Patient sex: M
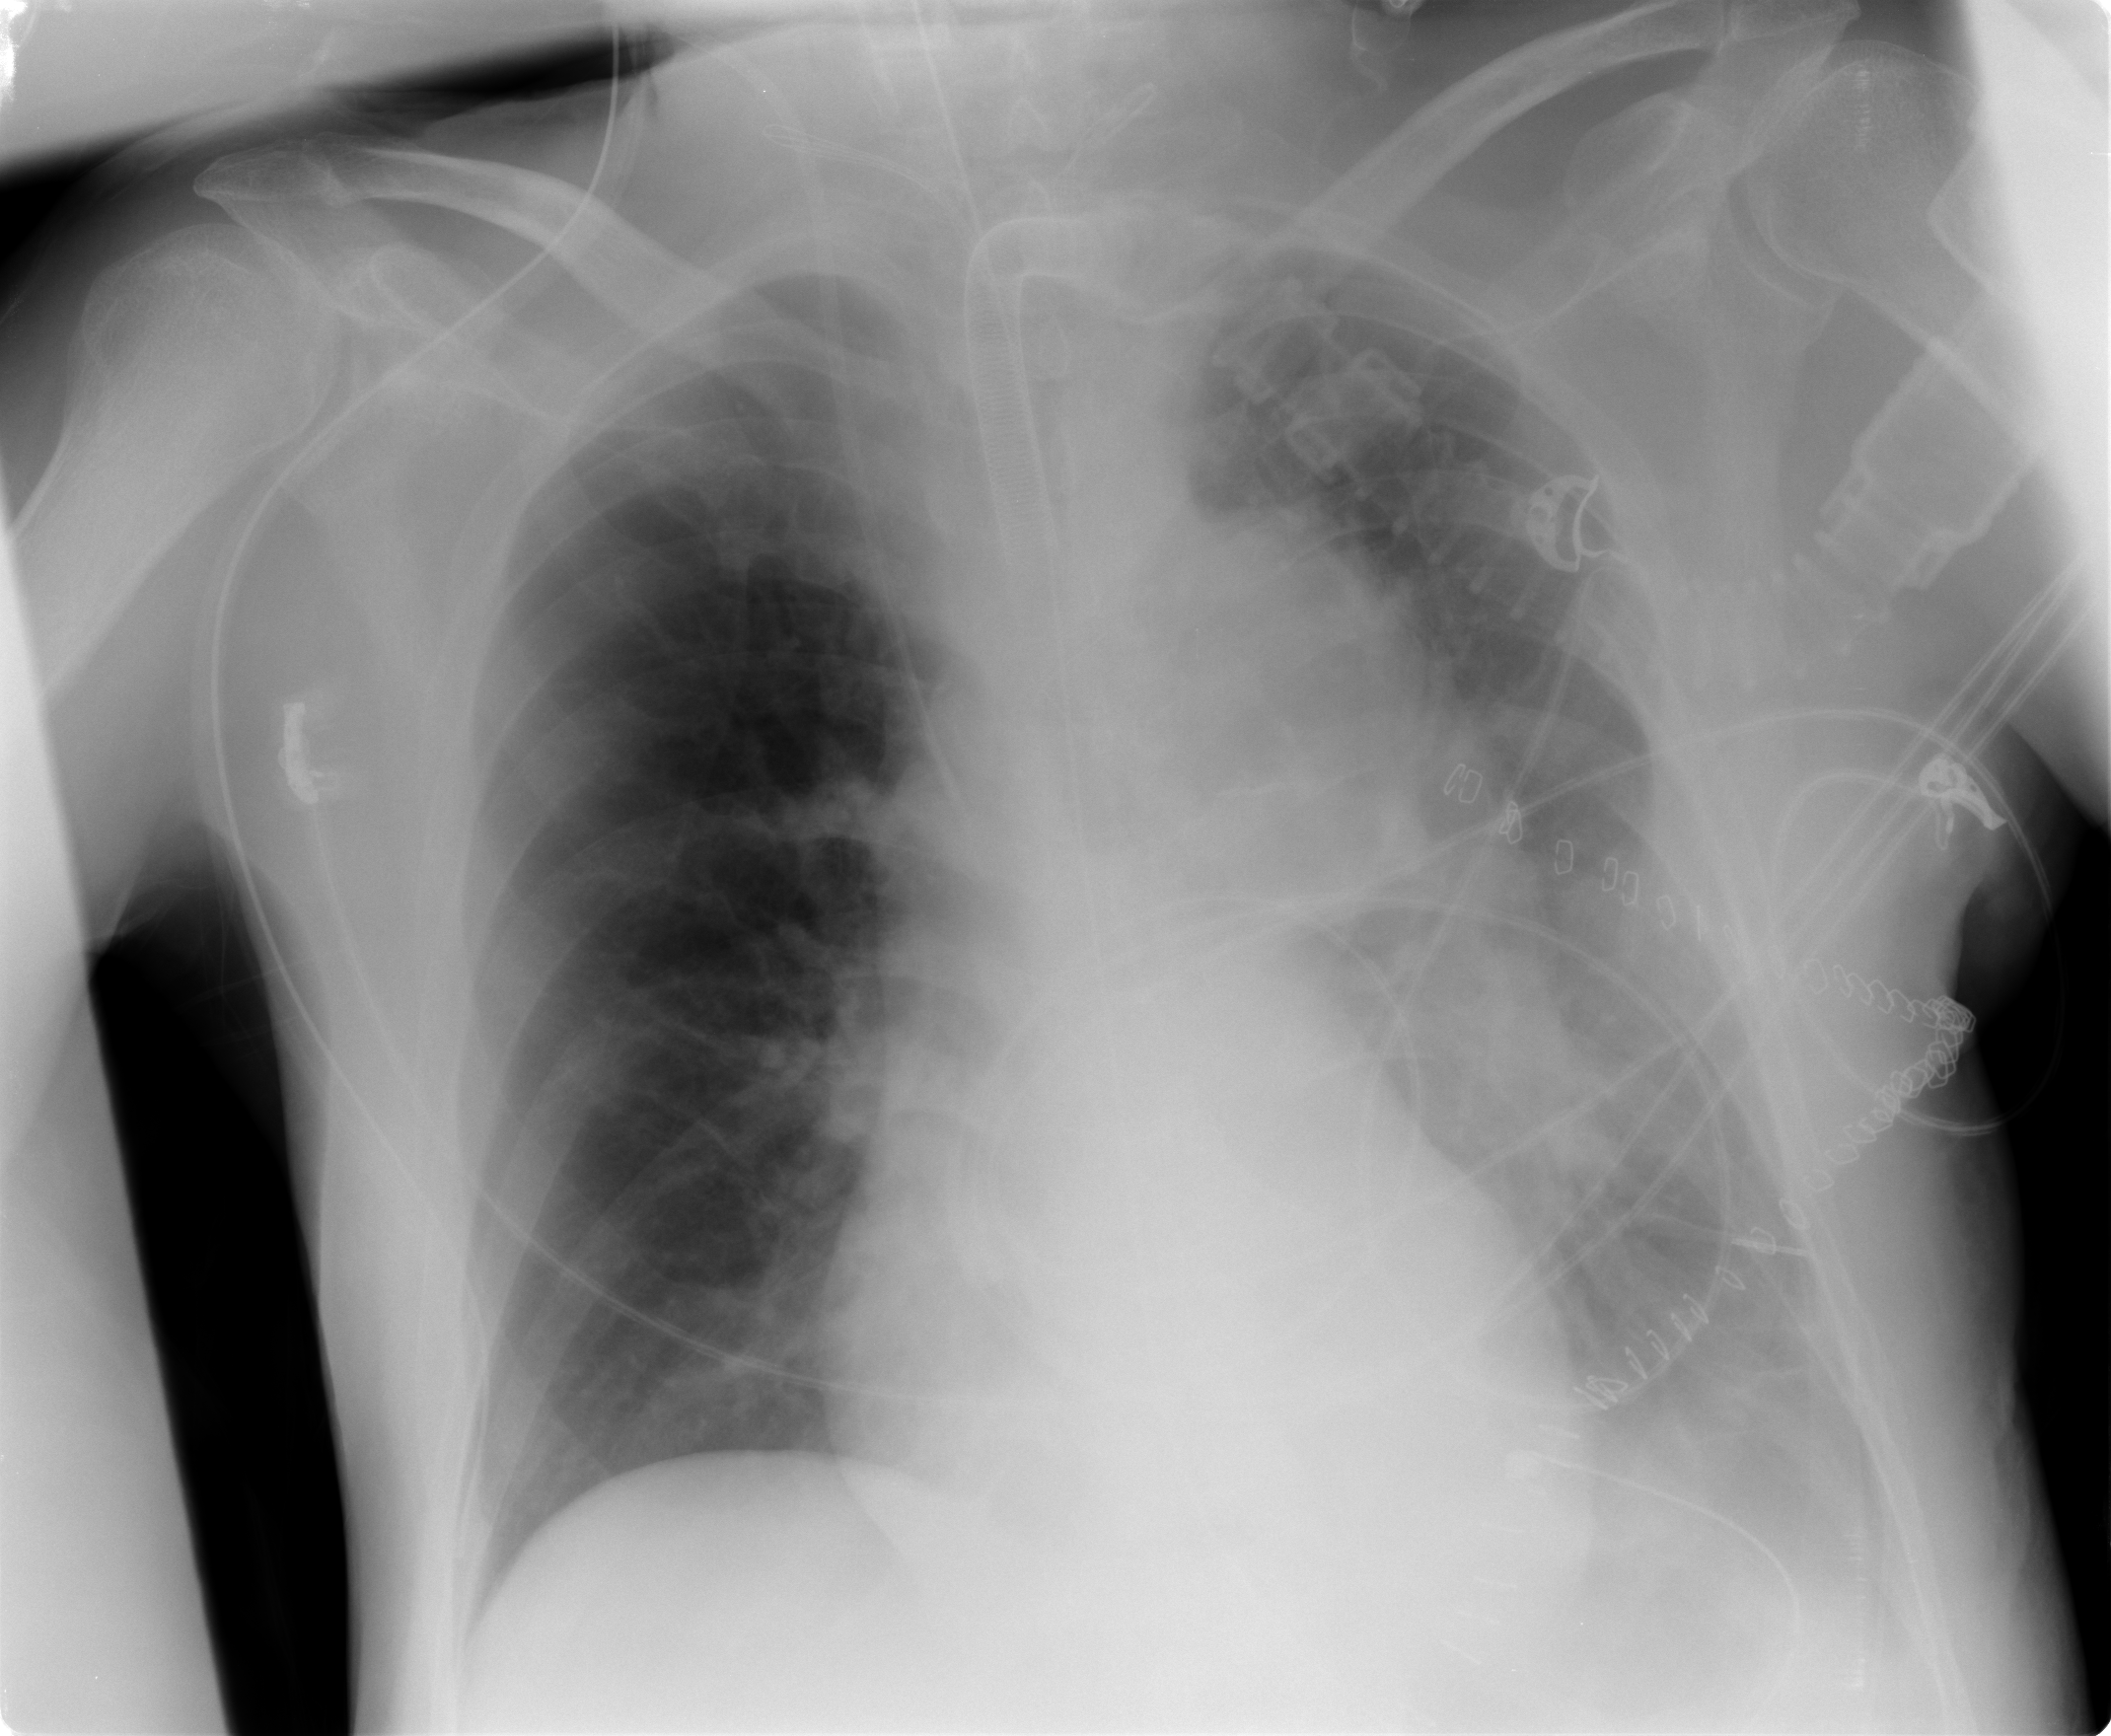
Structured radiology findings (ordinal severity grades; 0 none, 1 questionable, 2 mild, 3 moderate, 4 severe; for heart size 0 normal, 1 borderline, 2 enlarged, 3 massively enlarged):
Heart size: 0
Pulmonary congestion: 0
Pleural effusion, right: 0
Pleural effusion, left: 2
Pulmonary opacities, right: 0
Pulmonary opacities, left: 0
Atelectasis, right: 0
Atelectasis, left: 2